Interaction volume radius: 10 \u00c5
Interaction volume height: 25 \u00c5
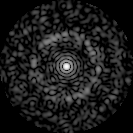
Disorder parameter: 0.8322